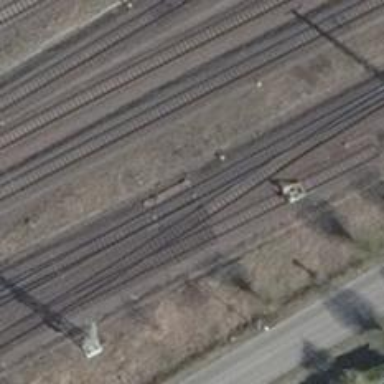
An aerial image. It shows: Railway switch with the turnout pointing to the right.